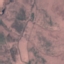
Label: HerbaceousVegetation